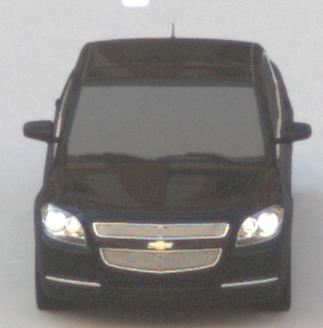
Make: Chevrolet
Model: Malibu 2.4
Detailed model: Malibu
Model produced from: 2012/07
Model produced until: 2014/08
Doors: 4
Color: black
Road condition: dry road
Daytime: morning or afternoon
Contrast: low contrast